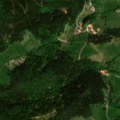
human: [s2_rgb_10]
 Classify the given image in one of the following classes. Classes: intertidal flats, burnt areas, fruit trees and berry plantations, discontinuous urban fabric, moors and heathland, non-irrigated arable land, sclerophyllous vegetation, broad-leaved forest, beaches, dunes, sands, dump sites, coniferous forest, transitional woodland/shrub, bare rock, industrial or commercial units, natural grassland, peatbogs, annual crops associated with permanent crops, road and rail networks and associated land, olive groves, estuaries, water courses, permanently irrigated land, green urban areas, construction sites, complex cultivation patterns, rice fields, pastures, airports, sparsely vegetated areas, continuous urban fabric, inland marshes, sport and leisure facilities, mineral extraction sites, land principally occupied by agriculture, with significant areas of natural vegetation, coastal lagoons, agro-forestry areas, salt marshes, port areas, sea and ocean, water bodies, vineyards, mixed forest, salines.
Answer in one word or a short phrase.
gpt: pastures, complex cultivation patterns, coniferous forest, mixed forest